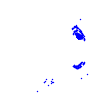
Particle: kaon